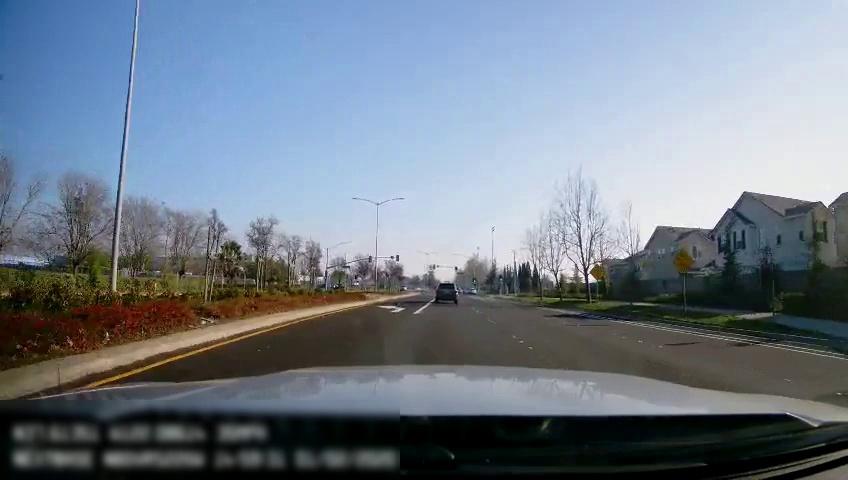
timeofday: Day
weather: Sunny
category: Drivable Space
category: Vehicles | SUV
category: Vehicles | SUV
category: Lanes | Alternate Lane
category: Lanes | Alternate Lane
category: Lanes | Current Lane
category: Lanes | Current Lane
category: Lanes | Alternate Lane
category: Lanes | Alternate Lane
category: Lanes | Alternate Lane
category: Traffic | Signs
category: Traffic | Signs